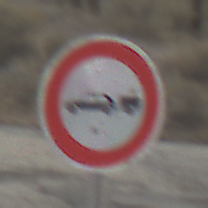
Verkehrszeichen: VerbotPersonenkraftwagenMitAnhaenger
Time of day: SunriseSunset
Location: Outdoor (RoadRail)
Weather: PartlyCloudy
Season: NotSpecified
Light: Natural